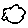
Label: cloud